RGB frame:
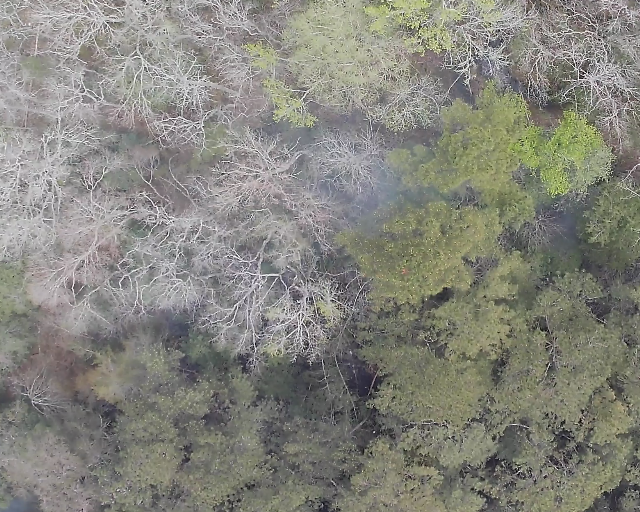
Thermal frame:
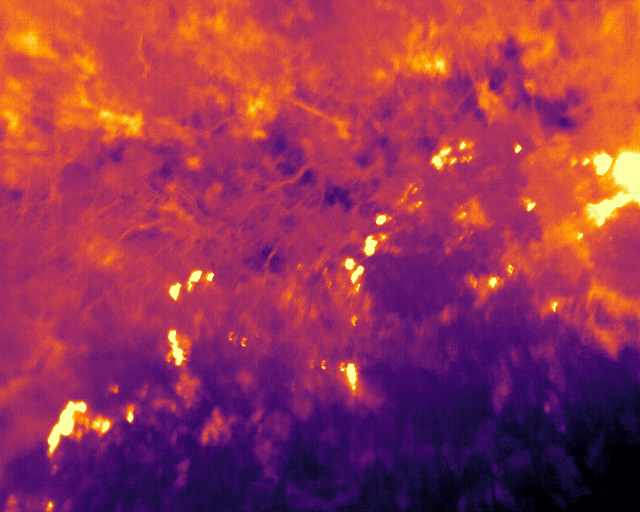
Captured: 2026-02-26 03:10:21
Pixels at or above 80 °C: 341 (fraction of frame: 0.001041)